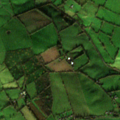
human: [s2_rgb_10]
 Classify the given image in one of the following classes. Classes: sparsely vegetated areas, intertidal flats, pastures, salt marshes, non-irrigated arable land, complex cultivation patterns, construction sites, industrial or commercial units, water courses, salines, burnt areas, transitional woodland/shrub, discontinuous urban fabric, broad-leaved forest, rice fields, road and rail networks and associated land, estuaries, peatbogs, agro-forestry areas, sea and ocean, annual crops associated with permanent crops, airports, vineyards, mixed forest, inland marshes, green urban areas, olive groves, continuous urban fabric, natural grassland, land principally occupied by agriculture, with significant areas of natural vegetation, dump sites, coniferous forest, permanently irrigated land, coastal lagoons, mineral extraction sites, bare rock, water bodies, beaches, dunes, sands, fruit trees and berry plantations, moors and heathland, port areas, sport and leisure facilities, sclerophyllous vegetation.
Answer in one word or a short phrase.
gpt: pastures, coniferous forest